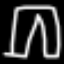
Label: pants